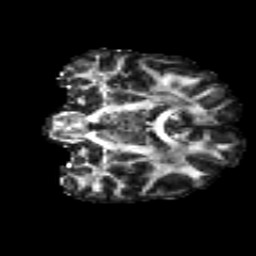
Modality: FA
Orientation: coronal
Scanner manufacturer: siemens
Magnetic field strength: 3 T
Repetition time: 4.16 s
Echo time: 0.0806 s